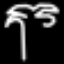
Label: palm tree